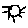
Label: sun